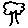
Label: tree